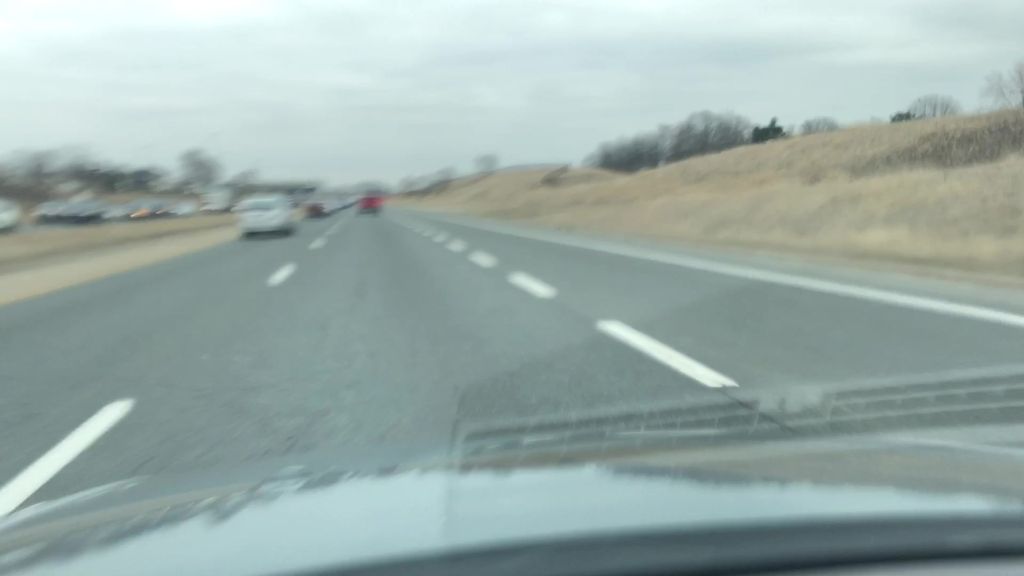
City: hamilton